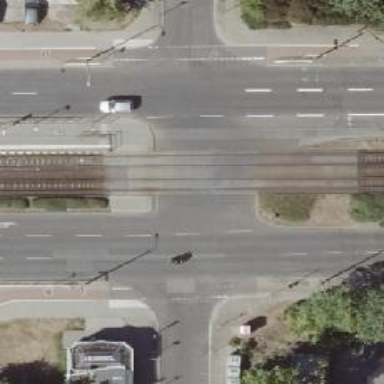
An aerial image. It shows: Tram level crossing on railway.